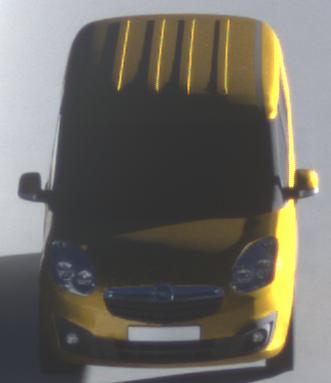
Make: Opel
Model: Combo Combi L1H1 1.4
Detailed model: Combo (D) Combi
Model produced from: 2012/01
Model produced until: 2013/11
Doors: 5
Color: yellow
Road condition: dry road
Daytime: sunrise or sunset
Contrast: high contrast